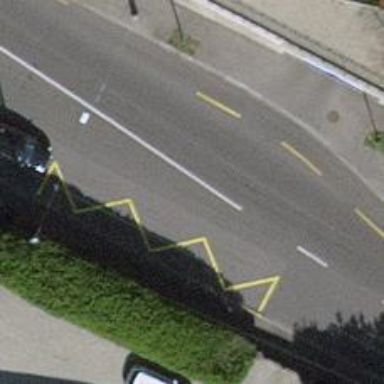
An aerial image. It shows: Trolleybus stop position for public transport.